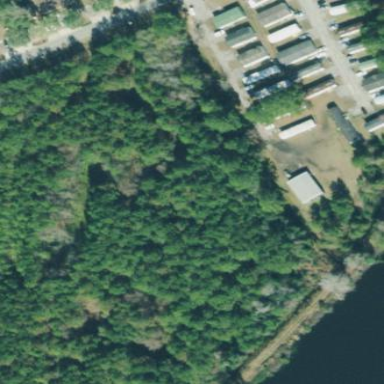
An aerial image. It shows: Residential area designated as trailer park.